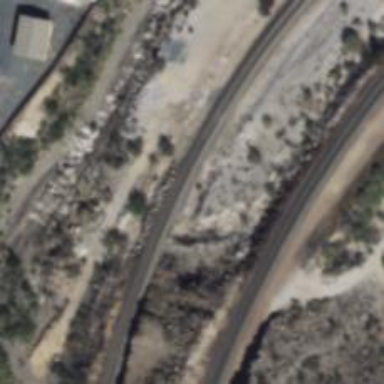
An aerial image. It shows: Railway track.